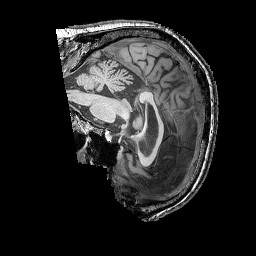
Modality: T1w
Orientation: sagittal
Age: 58
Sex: male
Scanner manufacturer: siemens
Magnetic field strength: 3 T
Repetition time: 2.25 s
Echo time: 0.00411 s